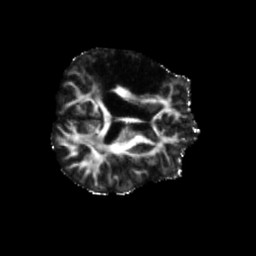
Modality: FA
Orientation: axial
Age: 54
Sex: male
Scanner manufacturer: siemens
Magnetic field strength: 3 T
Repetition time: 5.47 s
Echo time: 0.0854 s